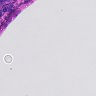
Metastatic tissue present: yes